Interaction volume radius: 10 \u00c5
Interaction volume height: 40 \u00c5
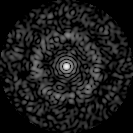
Disorder parameter: 0.8593